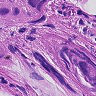
Metastatic tissue present: yes